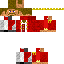
A male human skin with medium skin, wearing brown long hair dressed in a red suit and red pants, featuring a closed mouth.